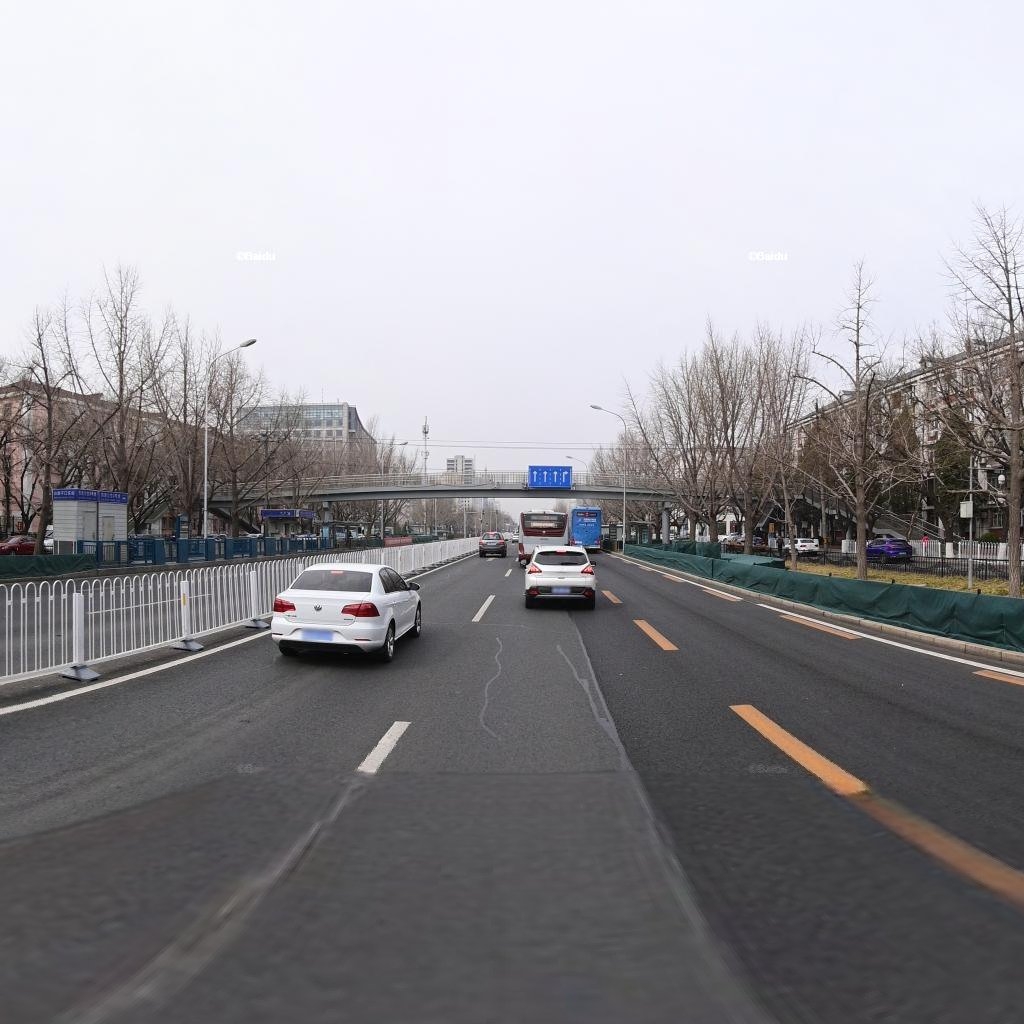
Region: Haidian
Road damage annotations: longitudinal patch, longitudinal patch, longitudinal patch, transverse patch